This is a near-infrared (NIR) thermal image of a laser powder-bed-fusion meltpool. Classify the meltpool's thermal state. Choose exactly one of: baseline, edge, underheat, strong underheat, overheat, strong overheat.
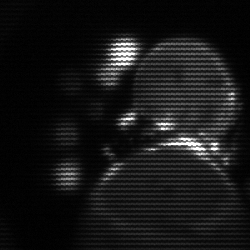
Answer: edge